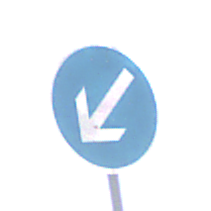
Verkehrszeichen: VorgeschriebeneVorbeifahrtLinks
Umgebung: Outdoor, Nature
Tageszeit: MorningAfternoon
Wetter: PartlyCloudy
Licht: Natural
Jahreszeit: NotSpecified
Kontrast: HighContrast